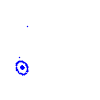
Particle: proton